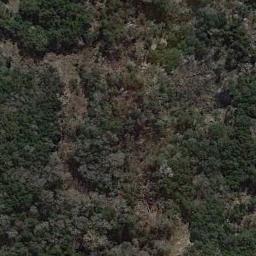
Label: forest